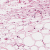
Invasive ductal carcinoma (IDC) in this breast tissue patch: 0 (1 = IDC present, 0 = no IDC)